Question: I have a class implemnting 'Behavior<FrameworkElement>' with
'''
protected override void OnAttached()
{
base.OnAttached();
AssociatedObject.AllowDrop = true;
AssociatedObject.DragEnter += AssociatedObject_DragEnter;
AssociatedObject.DragOver += AssociatedObject_DragOver;
AssociatedObject.Drop += AssociatedObject_Drop;
}
'''
And in the xaml I have
'''
<Border Background="Turquoise">
<Grid Height="800" AllowDrop="True">
<i:Interaction.Behaviors>
<behaviors1:FrameworkElementDropBehavior></behaviors1:FrameworkElementDropBehavior>
</i:Interaction.Behaviors>
...
</Grid>
</Border>
'''
I've defined the 'FrameworkElementDropBehavior' in the 'Grid' and I expect I can drop the same object on this 'Grid' because the 'AssociatedObject' should be the whole 'Grid'. But what happens is I am only allowed to drop on part of the Grid where there's element defined, such as the blue, white or value part. I do used prism to inject the whole 'green Grid' into the TabControl. Any ideas why I can only drop partly?

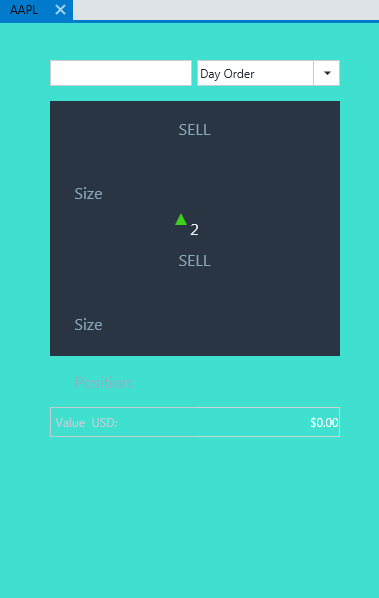
Answer: Just set the 'Grid''s background property, for example, to 'Transparent'.
'''
<Grid Height="800" AllowDrop="True" Background="Transparent">
<i:Interaction.Behaviors>
<behaviors1:FrameworkElementDropBehavior/>
</i:Interaction.Behaviors>
</Grid>
'''
Doing so, you enable the hit testing on the whole grid area including any empty regions without child controls.